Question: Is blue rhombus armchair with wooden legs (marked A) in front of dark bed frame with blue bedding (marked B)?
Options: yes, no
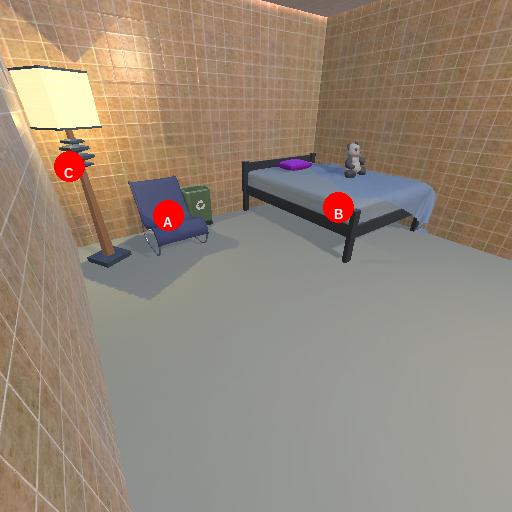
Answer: yes